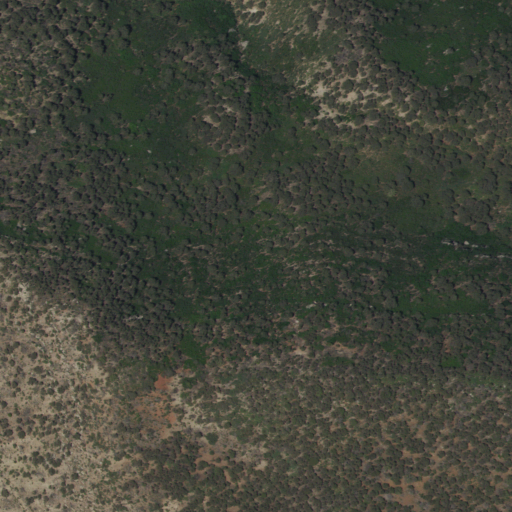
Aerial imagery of ridge(s) in New Mexico named Burleson Ridge containing evergreen forest and shrub